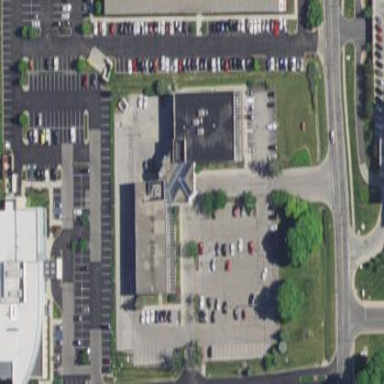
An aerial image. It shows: Office building.